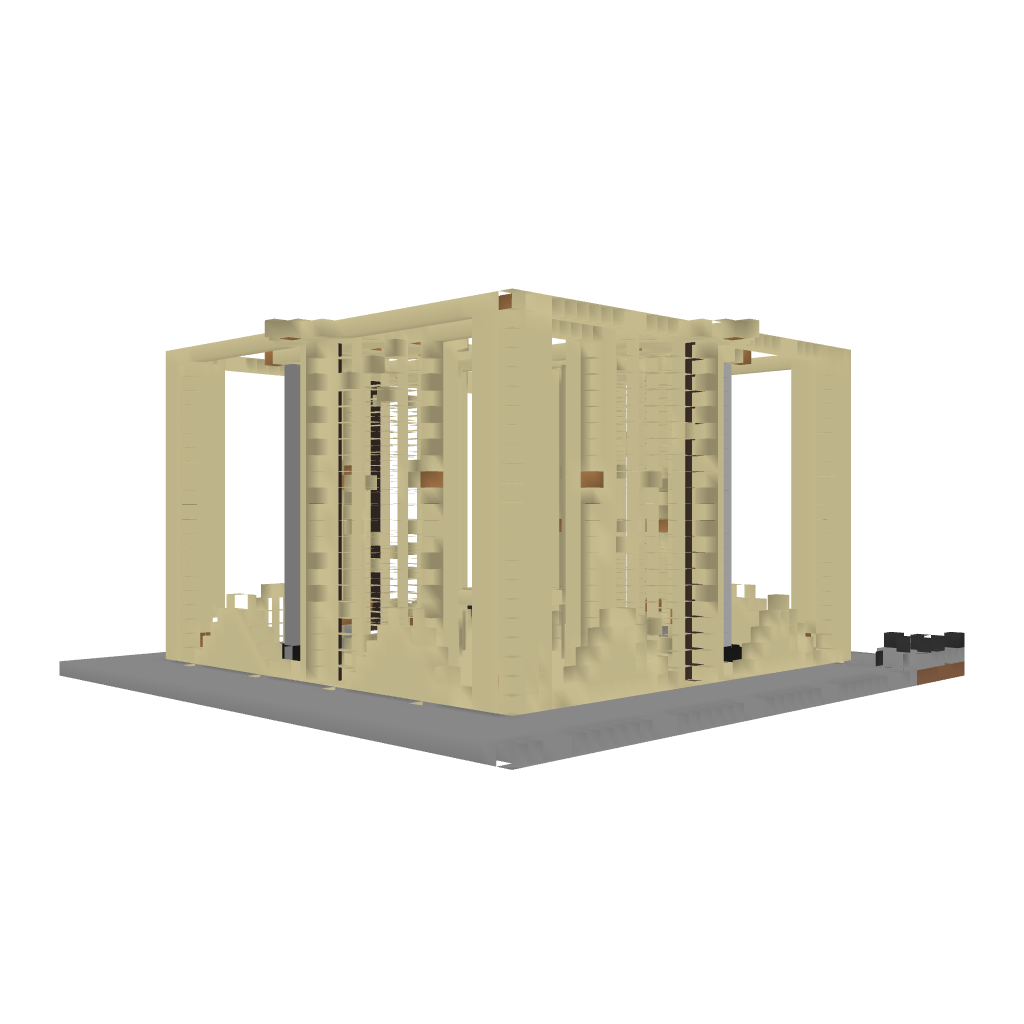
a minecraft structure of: Desert Temple